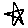
Label: star